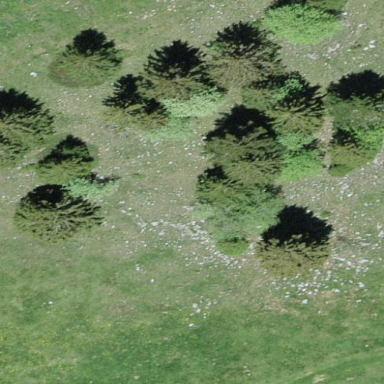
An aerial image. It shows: Evergreen needle-leaved forest.